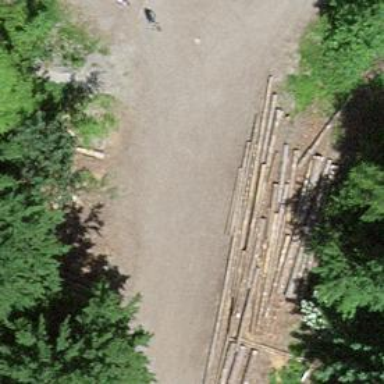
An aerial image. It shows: Unpaved track with grade2 track type.